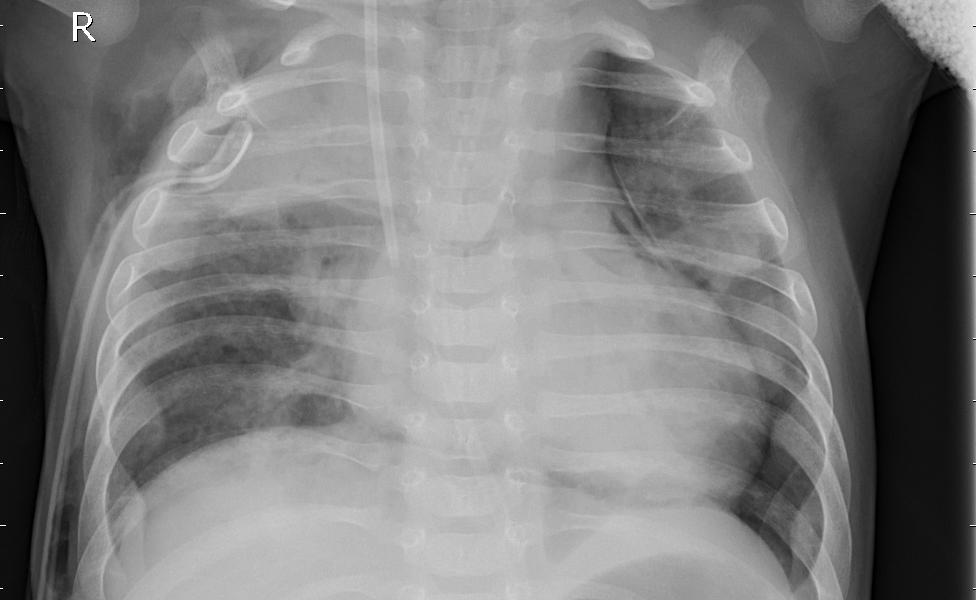
Diagnosis: PNEUMONIA